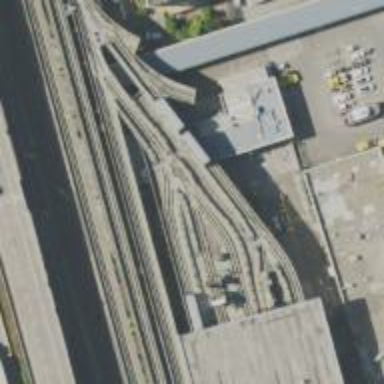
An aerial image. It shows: Monorail bridge leading to yard service area.